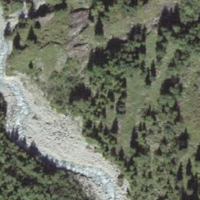
EUNIS habitat code: 32
Species observed at this site:
Cupido minimus